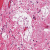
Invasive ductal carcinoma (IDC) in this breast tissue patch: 0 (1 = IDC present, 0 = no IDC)